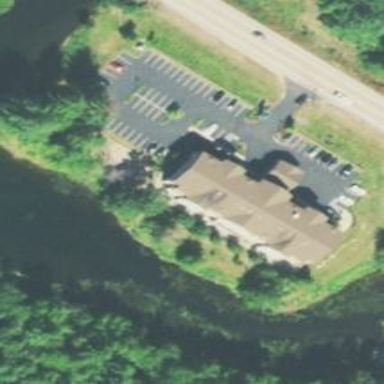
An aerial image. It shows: Hotel building.